Question: I want to put a footer , a copyright , on the bottom of my Form : even if the main content is larger in height then I want the footer always visible , and there is a vertical scrollbar associated with the main content. Here is a suggestive image :

How to accomplish that ?
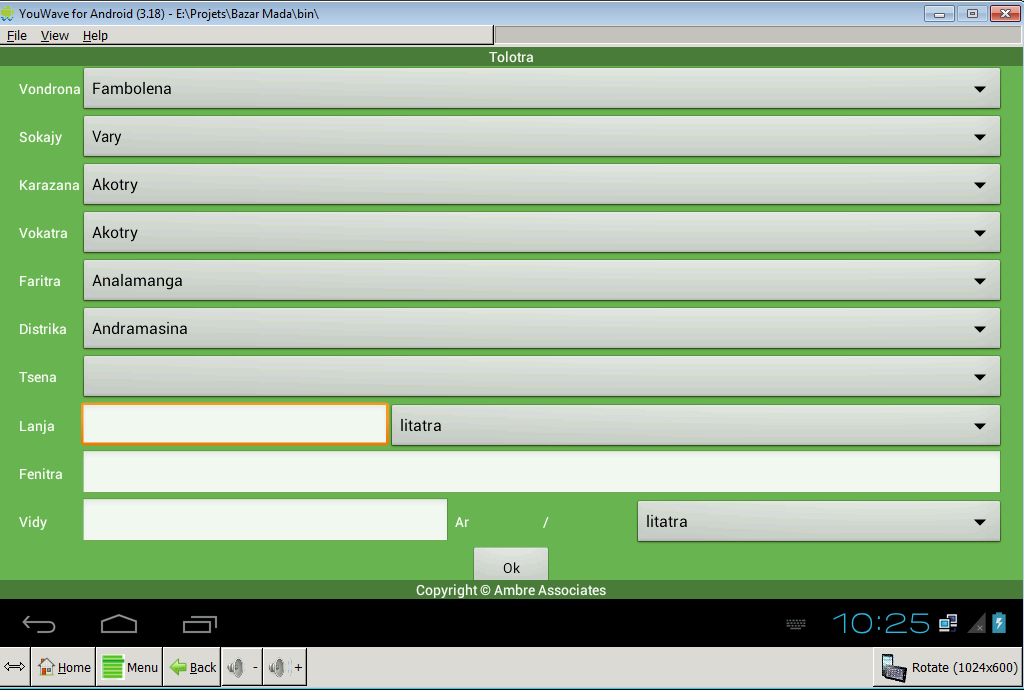
Answer: Use a BorderLayout. The footer goes into south. You need additional nesting, and your new main container goes into center. You need make sure that this main container is set to be scrollable.